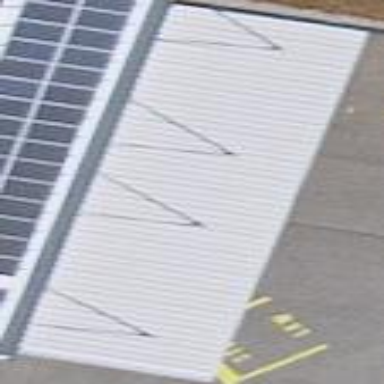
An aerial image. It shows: View of roof of building.